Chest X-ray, PA view. Patient: 56 years old, sex F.
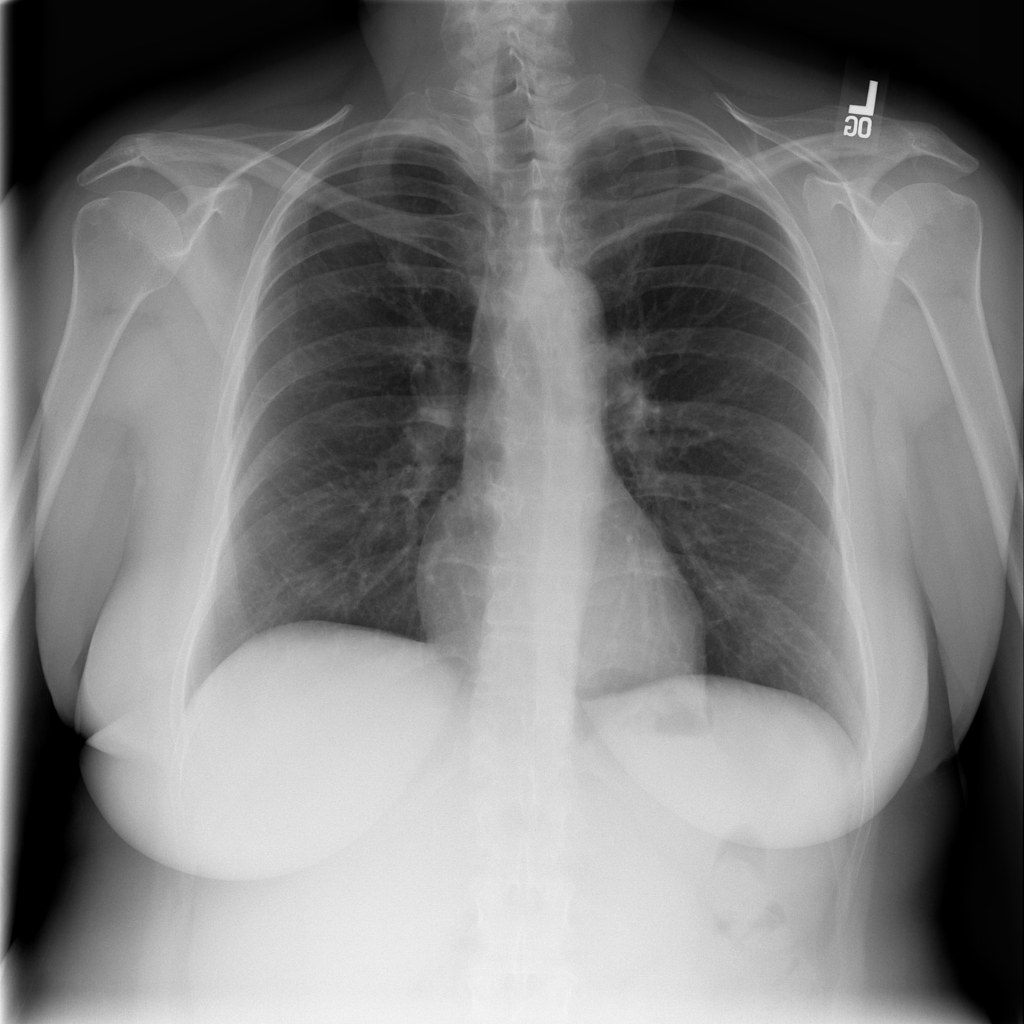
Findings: No Finding